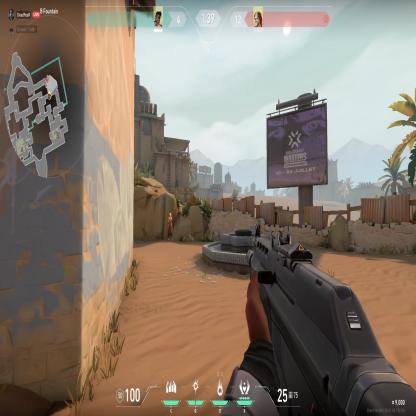
Label: enemy